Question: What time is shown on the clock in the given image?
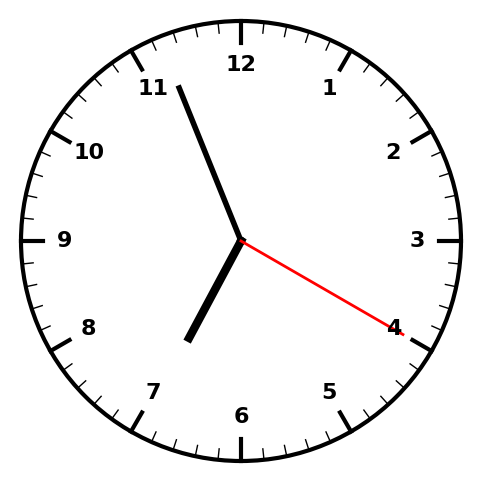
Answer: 06:56:20